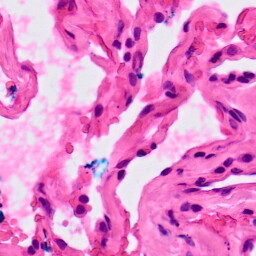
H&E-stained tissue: Lung